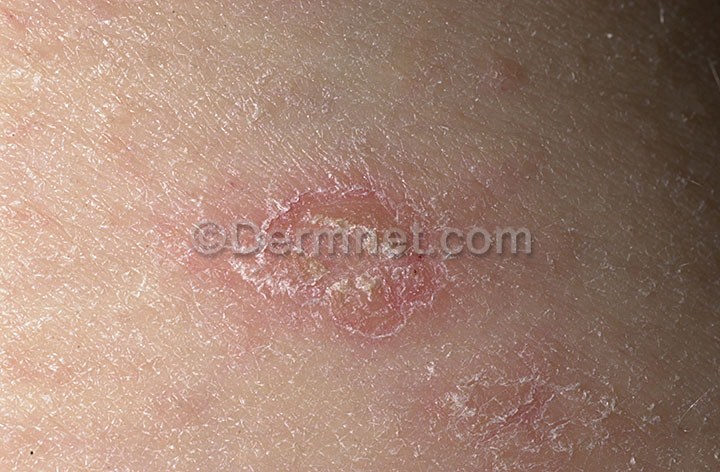
Disease: Psoriasis pictures Lichen Planus and related diseases